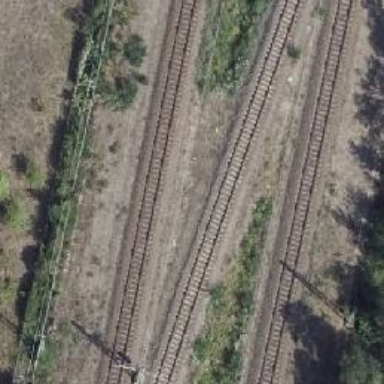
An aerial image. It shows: Railway track with contact lines for electrification.